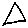
Label: triangle